Question: It seems clear that no one seems to be able to understand what I'm asking, so I'll try to illustrate it;

The area in the center has the id '#navigation'. This has the following CSS properties,
'''
width: 960px;
margin: auto;
background: #e4bd04;
'''
The reason it has a width of 960px, is because I would like the links in my navigational bar to remain within a 960px limit. I'd also like them centered, so I apply 'margin: auto'. However, this means that my background only flows for 960px. I'd like the background to flow for the entire window width (100% of page), so that users with larger screens don't end a huge chunk of white space at the top.
In order to prevent this, I nest '#navigation' into another id, '#navouter', to which I apply 'width: 100%;' and 'background: #e4bd04;', so that the background now appears to extend for the entire width of the window.
Is there any way to do this without using two elements as I've done?
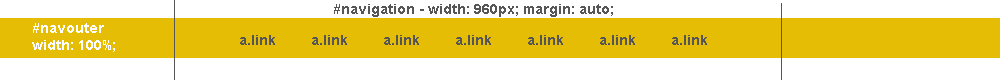
Answer: I've undestood, you don't want to have 2 div to center another div with fixed width, isn't it ?
I don't think that you'll love it, but this is a solution :
'''
.nav {
width:960px;
position:absolute;
left:50%;
margin-left:-480px; // width / 2
}
<body>
<div class="nav">Test content</div>
</body>
'''
Result for 300px div : <URL>
Or another, really ugly (lol) :
'''
.nav {width:960px;}
<center>
<div class="nav">Test content</div>
</center>
'''
No :-)
But if you only want the background to be 100%, don't specify a background (color or url) to your #navigation.
Last try to answer, test this :
'''
#navigation {
min-width:960px;
text-align:center;
}
'''
Demo here : <URL>